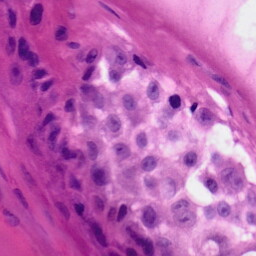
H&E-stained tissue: Skin